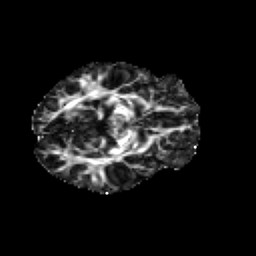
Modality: FA
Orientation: axial
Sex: female
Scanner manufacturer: siemens
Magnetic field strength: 3 T
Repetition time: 5 s
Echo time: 0.071 s